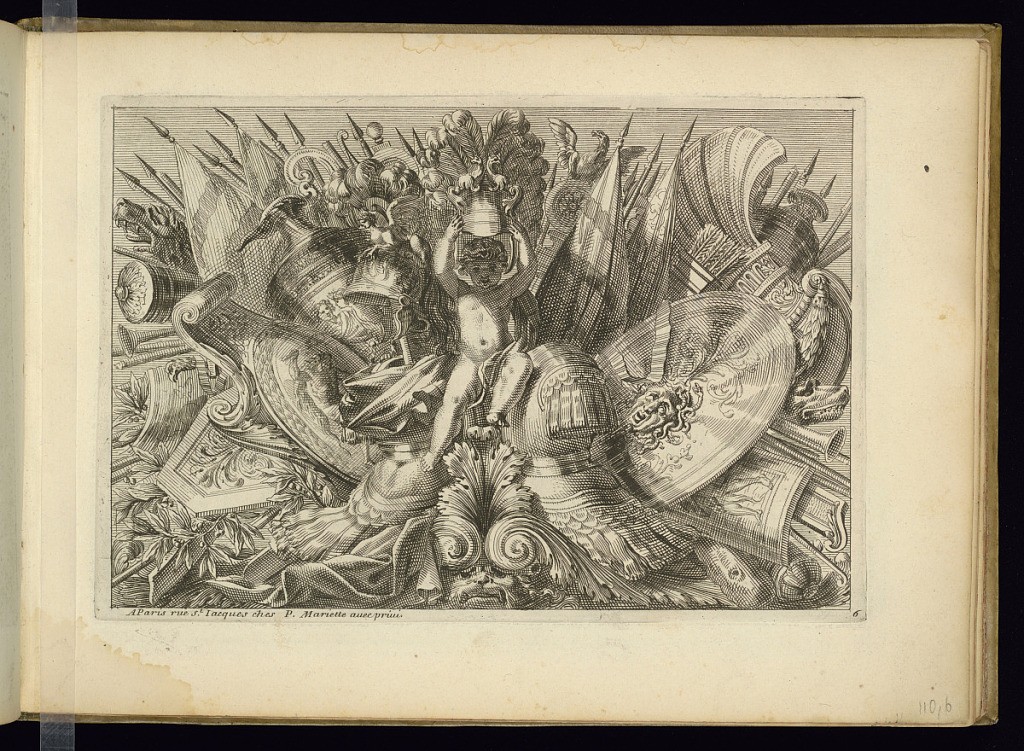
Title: Trophy of Arms
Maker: Jean Le Pautre, French, 1618–1682
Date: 1657–82
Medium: Etching on laid paper
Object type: Print
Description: A trophy of arms with a putto in the center holding a feathered helmet above his head, surrounded by weapons, banners, spears, an ewer, quiver of arrows, shields, a gorgon's head, scrolling acanthus leaves, armor, foliate branches, and a mascaron (mask). The plate is numbered and the publisher's address is lettered below.